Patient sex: M
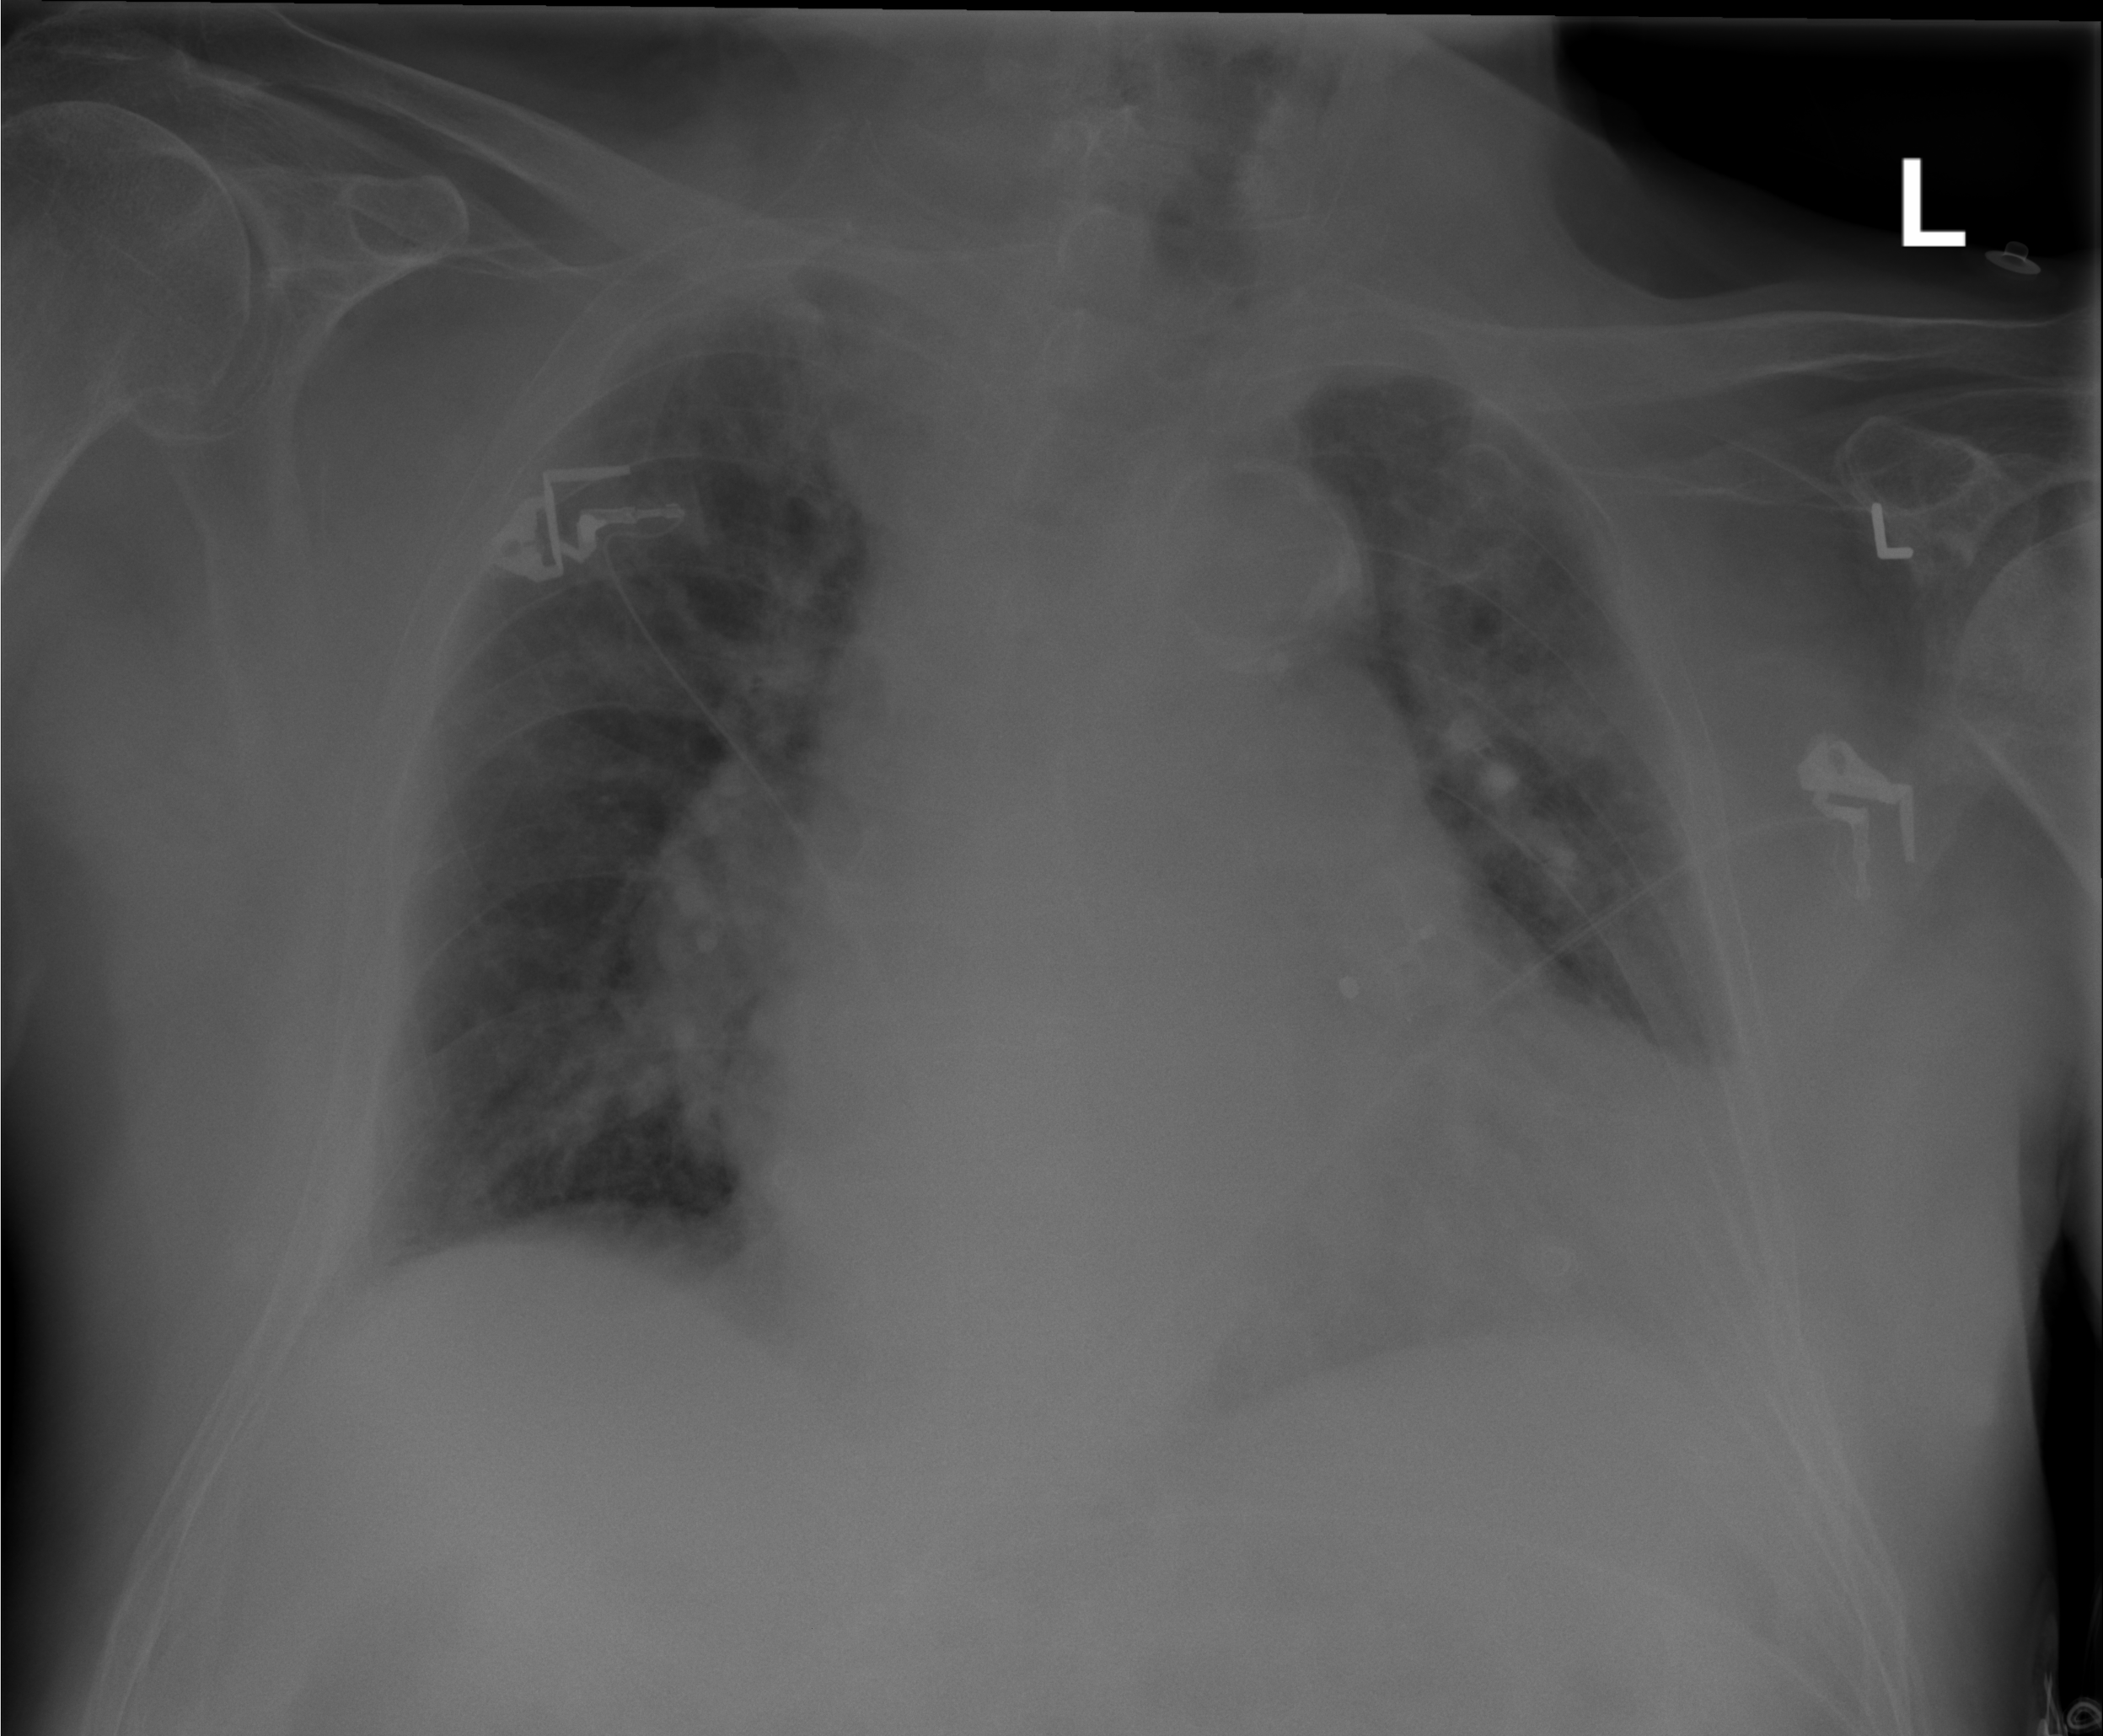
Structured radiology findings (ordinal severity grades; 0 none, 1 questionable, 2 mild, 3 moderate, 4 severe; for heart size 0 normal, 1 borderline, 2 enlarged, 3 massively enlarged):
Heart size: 2
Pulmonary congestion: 2
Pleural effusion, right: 0
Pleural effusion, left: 0
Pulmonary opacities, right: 1
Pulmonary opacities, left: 2
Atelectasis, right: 0
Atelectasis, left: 2